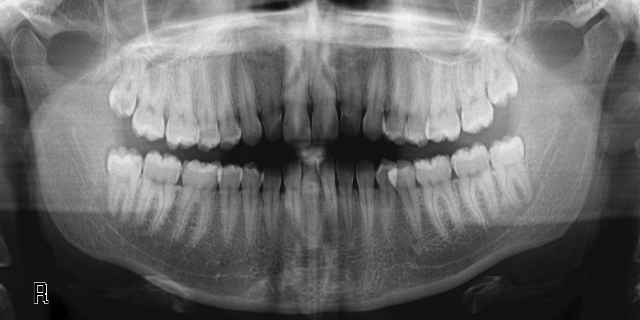
adult